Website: crate-barrel
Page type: delivery-shipping
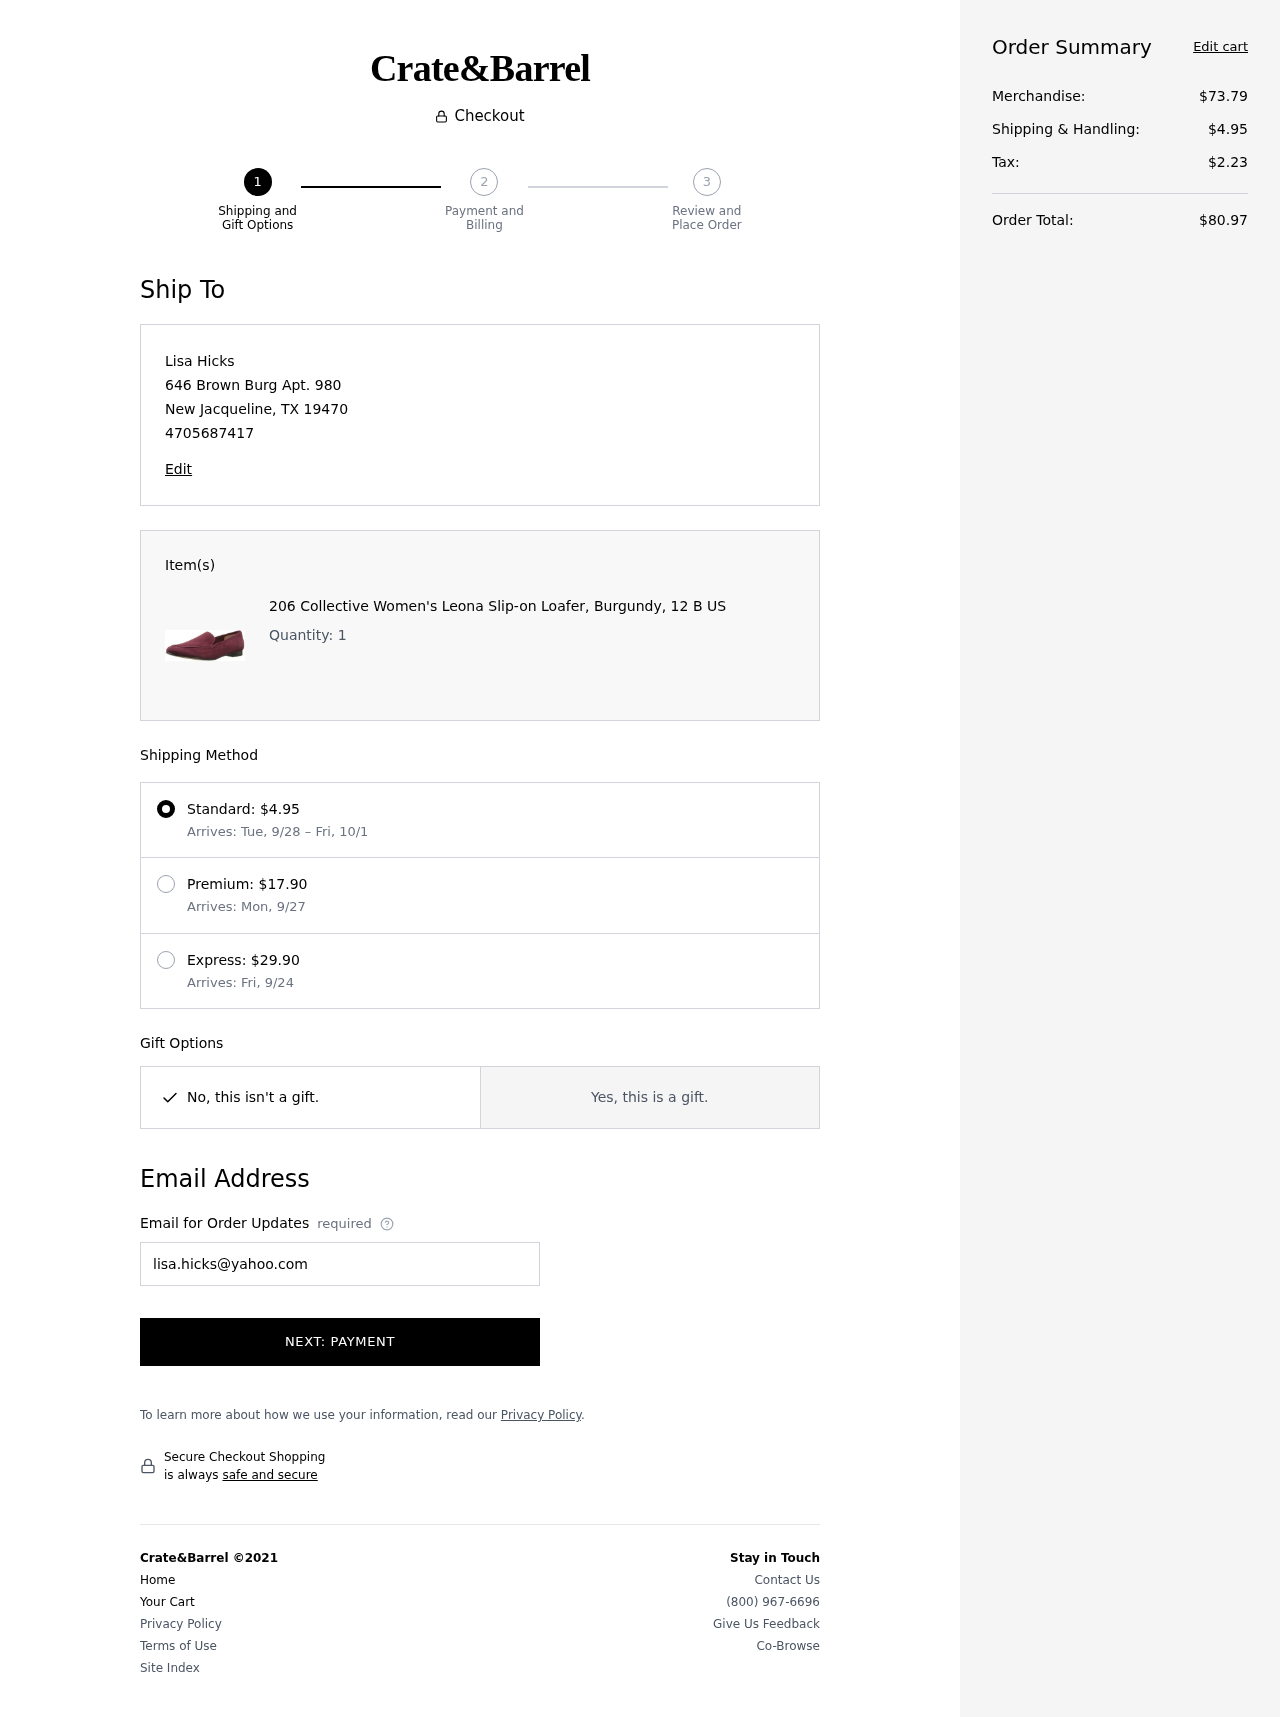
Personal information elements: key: PII_CITY
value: New Jacqueline
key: PII_EMAIL
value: lisa.hicks@yahoo.com
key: PII_FULLNAME
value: Lisa Hicks
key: PII_PHONE
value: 4705687417
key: PII_POSTCODE
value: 19470
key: PII_STATE_ABBR
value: TX
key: PII_STREET
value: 646 Brown Burg Apt. 980
Product elements: key: PRODUCT1_NAME
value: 206 Collective Women's Leona Slip-on Loafer, Burgundy, 12 B US
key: PRODUCT1_QUANTITY
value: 1
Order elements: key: ORDER_SHIPPING_COST
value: $4.95
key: ORDER_SHIPPING_DATE
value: Tue, 9/28
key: ORDER_DELIVERY_DATE
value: Fri, 10/1
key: ORDER_SHIPPING_COST2
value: $17.90
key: ORDER_DELIVERY_DATE2
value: Arrives: Mon, 9/27
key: ORDER_SHIPPING_COST3
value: $29.90
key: ORDER_DELIVERY_DATE3
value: Arrives: Fri, 9/24
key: ORDER_SUBTOTAL
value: $73.79
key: ORDER_TAX
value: $2.23
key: ORDER_TOTAL
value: $80.97